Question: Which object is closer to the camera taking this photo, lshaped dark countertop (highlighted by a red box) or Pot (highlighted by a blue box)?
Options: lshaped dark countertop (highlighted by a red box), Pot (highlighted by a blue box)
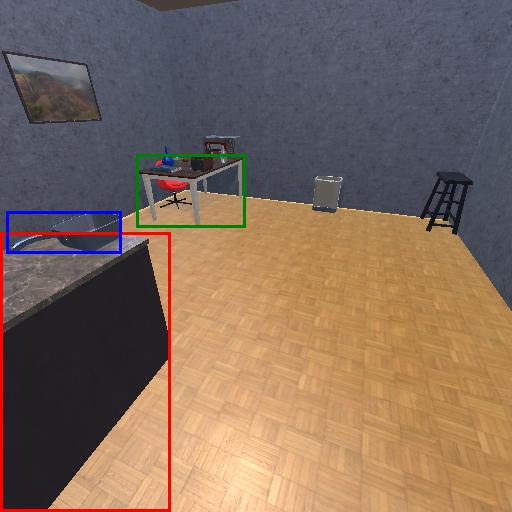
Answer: lshaped dark countertop (highlighted by a red box)